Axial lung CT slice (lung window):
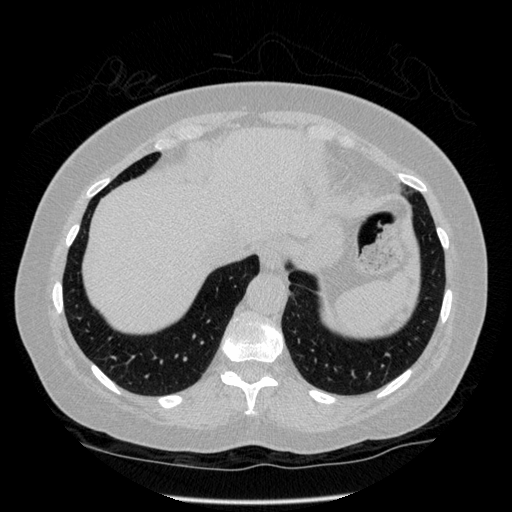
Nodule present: no